Question: I've got a winforms that looks like the following:

It has an associated code file behind the controls.
It is located in solution X.
There are various other files in X.
I have created a new solution Y with a new blank winforms project in it.
When this is created a load of boilerplate code is created that relates to the blank form.
From X I'd like to import just the above design (with corresponding code) into this project to replace the existing blank form.
Is it easy to do this without confusing the existing project due to all the boilerplate code?
I've tried right-clicking the in the Solution Expl and using 'Add' > 'Existing Item' but this just confuses the issue. Maybe this is a pointless exercise and I should just right-click the in the Solution Expl and using 'Add' > 'Existing Project' and then just delete the blank winforms project in the solution?
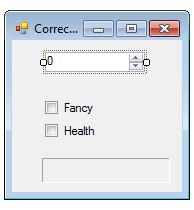
Answer: While you just copy the relevant file(s) into the new project, it's better <URL>. So either "Add Exiting Item", but the files from their original location...

...with the following result in solution explorer (note the "shortcut arrows")...

...or, better yet, extract the relevant subset of functionality into its own project, then just reference that whole project within the new project.
---
OTOH, if you want to use the existing form just as a starting point for further customization, consider...
- - <URL>